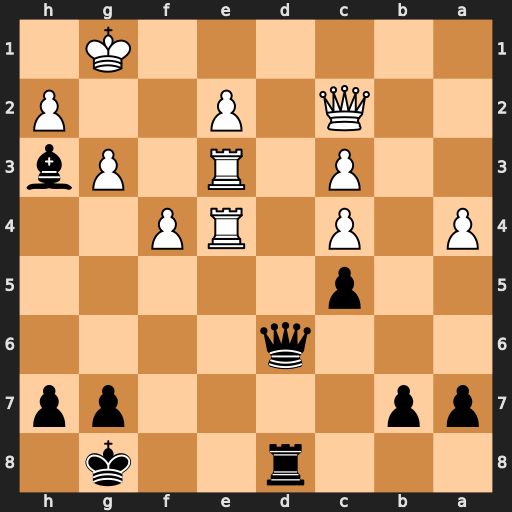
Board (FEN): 3r2k1/pp4pp/3q4/2p5/P1P1RP2/2P1R1Pb/2Q1P2P/6K1
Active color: b
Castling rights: -
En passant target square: -
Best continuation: Qd1+ Qxd1 Rxd1+ Kf2 Rf1#